Question:
I want to change the 'Amount cell' when 'Qty or Price changed'.
'Amount = Qty * Price'
I tried this code and it's always giving me ArgumentOutOfRangeException .
'''
private void dataGridView1_CellValueChanged(object sender, DataGridViewCellEventArgs e)
{
if (dg_invoices_items.Columns[e.ColumnIndex].Name == "qty")
{
dg_invoices_items[e.RowIndex, 4].Value =Convert.ToString(
Convert.ToInt32(dg_invoices_items[e.RowIndex, 2].Value) *
Convert.ToInt32(dg_invoices_items[e.RowIndex, 3].Value));
}
}
'''
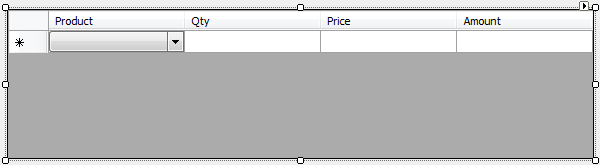
Answer: Column indexes start at 0, your column indexes are one too high.
- - - -
To avoid this you can probably use named columns:
'''
dg_invoices_items["Qty", e.RowIndex].Value = Convert.ToString(
Convert.ToInt32(dg_invoices_items["Price", e.RowIndex].Value) *
Convert.ToInt32(dg_invoices_items["Amount", e.RowIndex].Value));
'''
Altough I cannot test any code at the moment, so this might not work.